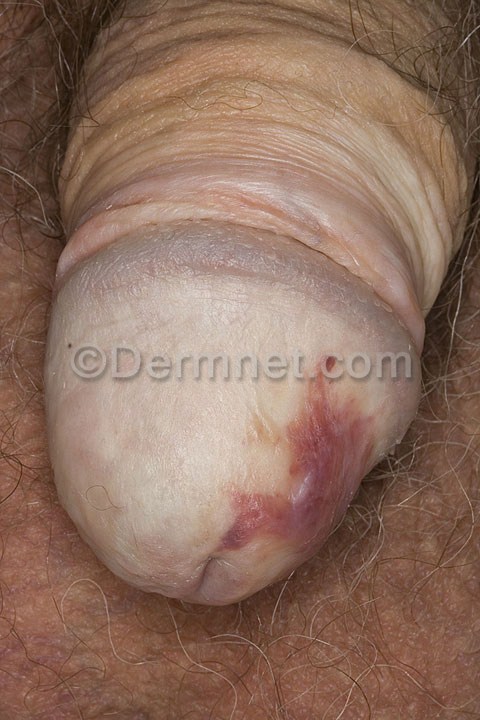
Disease: Psoriasis pictures Lichen Planus and related diseases